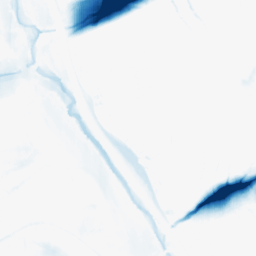
Category: morphological
Decomposition family: morphological_ellipse
Decomposition parameters: operation: closing
width: 50
height: 10
Upsampling method: sinc_hamming
Upsampling parameters: scale: 2
kernel_size: 4
Upsampling scale: 2